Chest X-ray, PA view. Patient: 50 years old, sex M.
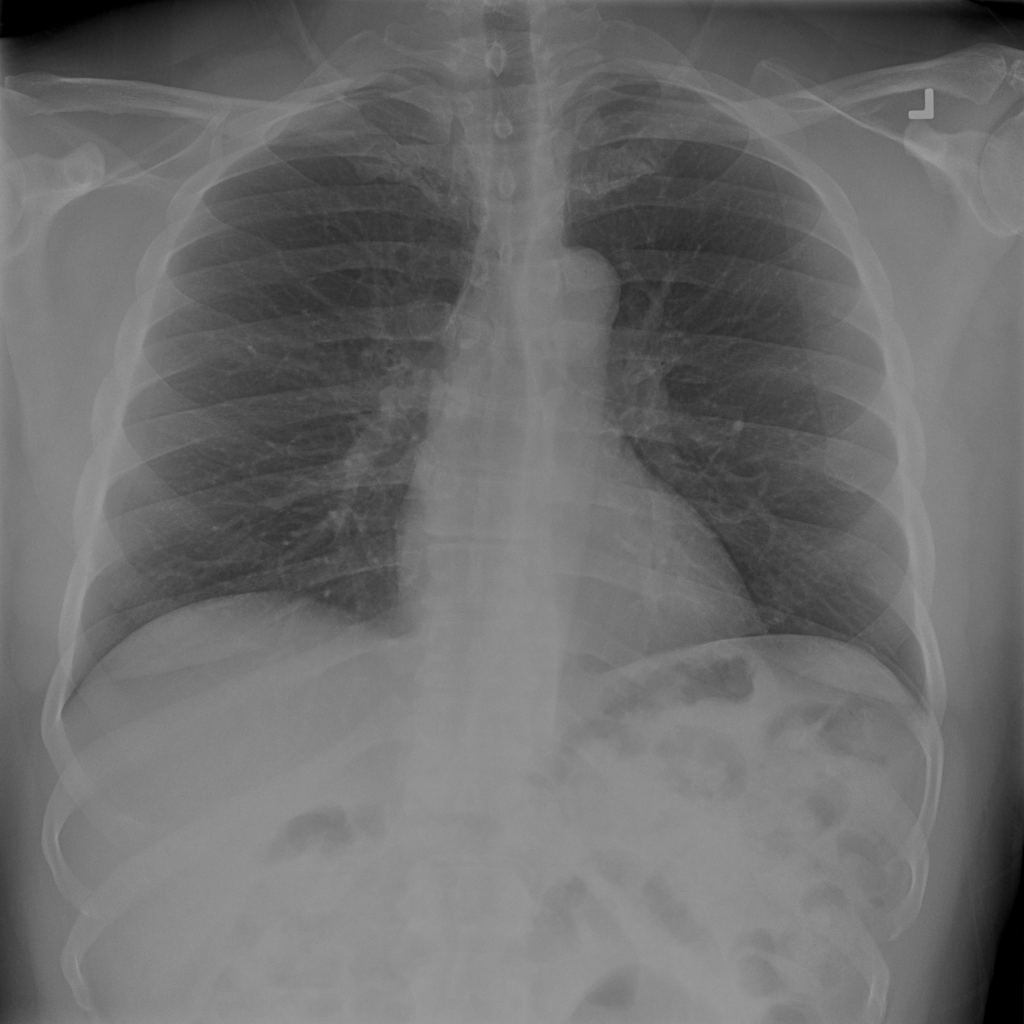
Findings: No Finding